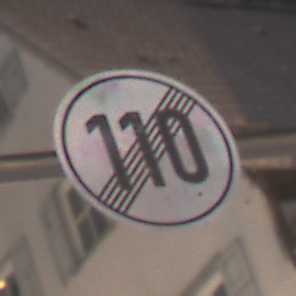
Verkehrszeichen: EndeGeschwindigkeit110
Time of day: Night
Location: Outdoor (Urban)
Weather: Overcast
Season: Winter
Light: Artificial